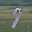
Label: 9